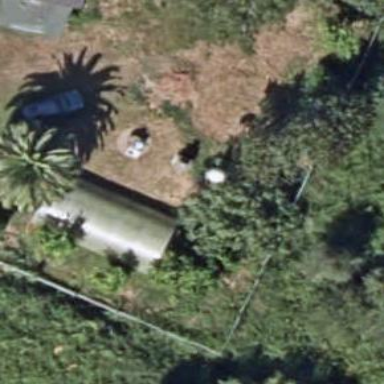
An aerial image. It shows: Greenhouse.